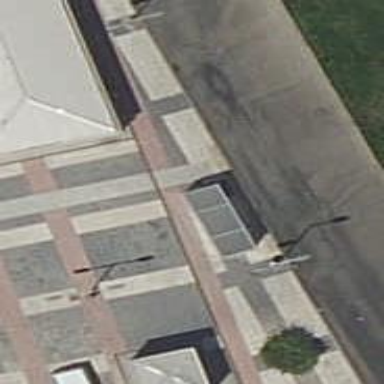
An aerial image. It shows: Bus stop with shelter. It is platform for public transport.